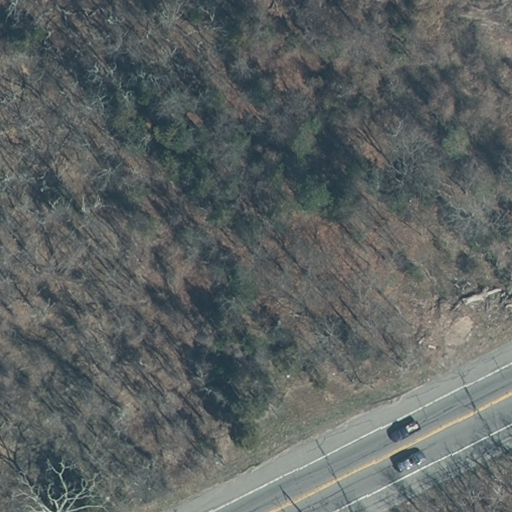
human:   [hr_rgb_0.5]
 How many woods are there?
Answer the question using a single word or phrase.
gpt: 1

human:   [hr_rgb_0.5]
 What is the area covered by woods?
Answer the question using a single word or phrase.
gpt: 5095m2

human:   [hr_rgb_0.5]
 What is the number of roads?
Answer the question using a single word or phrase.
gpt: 1

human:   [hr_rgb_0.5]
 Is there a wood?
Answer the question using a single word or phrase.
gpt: yes

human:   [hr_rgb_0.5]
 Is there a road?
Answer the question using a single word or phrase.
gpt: yes

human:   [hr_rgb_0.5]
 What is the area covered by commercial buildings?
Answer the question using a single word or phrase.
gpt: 0m2

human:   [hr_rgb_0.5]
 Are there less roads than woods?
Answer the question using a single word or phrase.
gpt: no

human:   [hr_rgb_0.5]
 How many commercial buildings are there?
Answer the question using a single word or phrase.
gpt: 0

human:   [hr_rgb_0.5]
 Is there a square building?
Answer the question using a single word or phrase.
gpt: no

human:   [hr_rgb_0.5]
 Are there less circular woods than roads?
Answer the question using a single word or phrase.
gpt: yes

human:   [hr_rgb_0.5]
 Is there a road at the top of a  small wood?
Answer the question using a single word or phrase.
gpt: no

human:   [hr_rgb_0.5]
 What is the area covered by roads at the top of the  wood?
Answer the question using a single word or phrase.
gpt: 0m2

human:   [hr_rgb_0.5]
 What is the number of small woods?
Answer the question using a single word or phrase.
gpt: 0

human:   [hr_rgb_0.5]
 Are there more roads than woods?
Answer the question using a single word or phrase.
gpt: no

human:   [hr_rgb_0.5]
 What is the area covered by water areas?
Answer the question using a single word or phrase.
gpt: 0m2

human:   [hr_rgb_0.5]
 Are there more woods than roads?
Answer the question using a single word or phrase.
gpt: no

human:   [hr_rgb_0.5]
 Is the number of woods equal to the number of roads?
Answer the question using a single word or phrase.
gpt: yes

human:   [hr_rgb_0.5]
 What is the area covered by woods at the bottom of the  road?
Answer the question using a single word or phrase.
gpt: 5095m2

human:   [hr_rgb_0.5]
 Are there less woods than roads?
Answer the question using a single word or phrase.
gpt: no

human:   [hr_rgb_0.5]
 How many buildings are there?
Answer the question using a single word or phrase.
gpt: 0

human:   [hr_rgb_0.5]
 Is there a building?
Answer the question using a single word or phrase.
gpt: no

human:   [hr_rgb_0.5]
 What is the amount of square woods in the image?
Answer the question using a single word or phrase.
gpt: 0

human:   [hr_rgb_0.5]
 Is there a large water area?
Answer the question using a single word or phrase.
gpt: no

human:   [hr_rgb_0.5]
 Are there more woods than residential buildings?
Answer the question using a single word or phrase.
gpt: yes

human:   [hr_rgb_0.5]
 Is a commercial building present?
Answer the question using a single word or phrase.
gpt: no

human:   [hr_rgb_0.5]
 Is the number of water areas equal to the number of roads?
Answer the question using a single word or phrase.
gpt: no

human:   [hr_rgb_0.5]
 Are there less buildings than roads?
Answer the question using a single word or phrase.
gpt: yes

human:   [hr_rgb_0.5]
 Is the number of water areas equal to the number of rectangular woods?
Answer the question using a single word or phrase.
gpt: no

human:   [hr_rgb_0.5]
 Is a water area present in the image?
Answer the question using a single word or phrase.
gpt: no

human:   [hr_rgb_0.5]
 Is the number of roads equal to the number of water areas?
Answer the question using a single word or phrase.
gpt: no

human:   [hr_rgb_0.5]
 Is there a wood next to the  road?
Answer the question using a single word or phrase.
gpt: yes

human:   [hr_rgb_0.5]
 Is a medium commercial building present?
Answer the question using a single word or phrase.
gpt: no

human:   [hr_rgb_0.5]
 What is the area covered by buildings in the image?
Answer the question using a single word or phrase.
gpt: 0m2

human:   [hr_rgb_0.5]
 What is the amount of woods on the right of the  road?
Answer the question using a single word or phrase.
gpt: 0

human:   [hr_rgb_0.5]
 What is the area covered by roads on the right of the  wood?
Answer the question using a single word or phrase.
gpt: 0m2

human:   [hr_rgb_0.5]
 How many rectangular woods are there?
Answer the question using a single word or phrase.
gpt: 1

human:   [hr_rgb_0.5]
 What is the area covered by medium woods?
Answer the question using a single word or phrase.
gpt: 0m2

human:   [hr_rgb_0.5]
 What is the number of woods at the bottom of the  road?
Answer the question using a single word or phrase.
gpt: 1

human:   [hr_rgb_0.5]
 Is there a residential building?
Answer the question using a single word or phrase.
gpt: no

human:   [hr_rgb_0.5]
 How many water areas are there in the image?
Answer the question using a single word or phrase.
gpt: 0

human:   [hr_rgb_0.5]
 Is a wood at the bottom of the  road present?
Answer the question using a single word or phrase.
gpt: yes

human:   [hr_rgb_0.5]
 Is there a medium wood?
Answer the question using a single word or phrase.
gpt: no

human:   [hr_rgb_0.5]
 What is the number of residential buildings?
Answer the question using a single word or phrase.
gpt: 0

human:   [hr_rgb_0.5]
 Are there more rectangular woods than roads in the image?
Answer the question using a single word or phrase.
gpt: no

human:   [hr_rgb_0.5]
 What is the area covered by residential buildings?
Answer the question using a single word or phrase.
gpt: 0m2

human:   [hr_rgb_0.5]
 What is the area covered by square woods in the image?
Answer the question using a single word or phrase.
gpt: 0m2

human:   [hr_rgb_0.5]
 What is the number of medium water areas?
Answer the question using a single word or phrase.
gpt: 0

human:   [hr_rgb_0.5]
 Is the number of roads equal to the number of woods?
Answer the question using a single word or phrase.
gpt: yes

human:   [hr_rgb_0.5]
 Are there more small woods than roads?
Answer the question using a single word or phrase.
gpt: no

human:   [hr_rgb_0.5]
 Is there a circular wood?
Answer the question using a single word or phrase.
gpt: no

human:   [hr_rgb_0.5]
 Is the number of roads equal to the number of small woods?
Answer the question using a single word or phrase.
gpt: no

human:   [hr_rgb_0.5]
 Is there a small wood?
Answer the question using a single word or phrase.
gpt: no

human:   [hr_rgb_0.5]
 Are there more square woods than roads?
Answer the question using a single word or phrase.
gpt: no

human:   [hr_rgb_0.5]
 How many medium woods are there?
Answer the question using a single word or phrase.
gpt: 0

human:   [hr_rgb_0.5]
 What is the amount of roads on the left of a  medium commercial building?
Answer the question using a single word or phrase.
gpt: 0

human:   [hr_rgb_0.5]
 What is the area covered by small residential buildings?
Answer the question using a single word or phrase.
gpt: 0m2

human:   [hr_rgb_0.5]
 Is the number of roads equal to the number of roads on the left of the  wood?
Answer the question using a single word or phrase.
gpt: no

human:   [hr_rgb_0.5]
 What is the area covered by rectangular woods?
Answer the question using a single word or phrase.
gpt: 5095m2

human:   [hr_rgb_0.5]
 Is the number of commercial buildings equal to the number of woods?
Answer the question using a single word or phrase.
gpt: no

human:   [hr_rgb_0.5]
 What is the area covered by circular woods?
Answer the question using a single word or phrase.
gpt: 0m2

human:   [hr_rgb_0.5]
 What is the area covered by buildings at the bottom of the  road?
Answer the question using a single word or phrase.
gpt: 0m2

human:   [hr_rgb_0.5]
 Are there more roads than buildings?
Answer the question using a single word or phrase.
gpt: yes

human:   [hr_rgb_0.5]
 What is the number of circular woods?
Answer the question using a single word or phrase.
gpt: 0

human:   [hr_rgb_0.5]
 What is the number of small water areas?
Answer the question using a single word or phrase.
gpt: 0